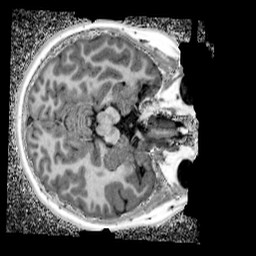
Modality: UNIT1_denoised
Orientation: axial
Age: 12
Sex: female
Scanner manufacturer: siemens
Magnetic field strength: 3 T
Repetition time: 4 s
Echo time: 0.00299 s